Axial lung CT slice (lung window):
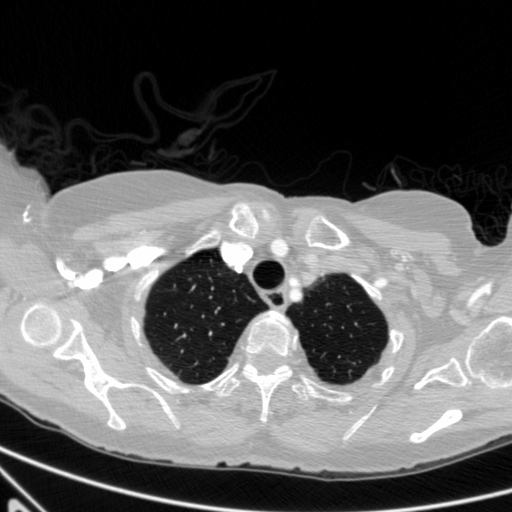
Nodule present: no